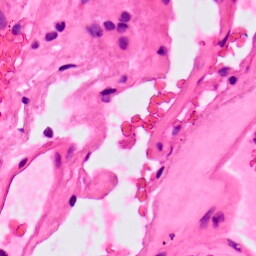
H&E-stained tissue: Lung